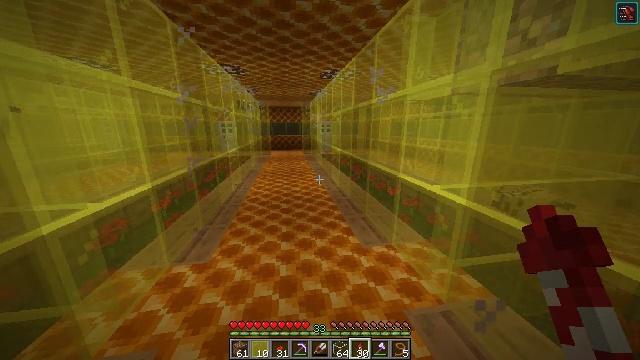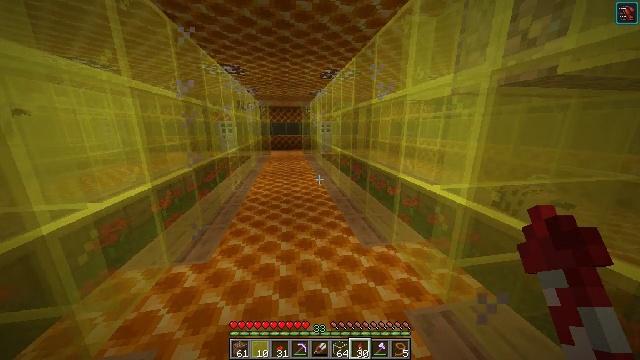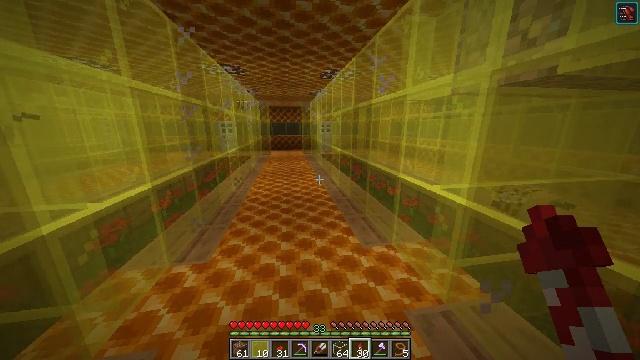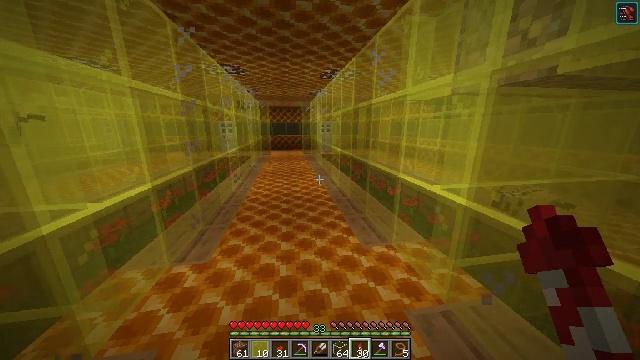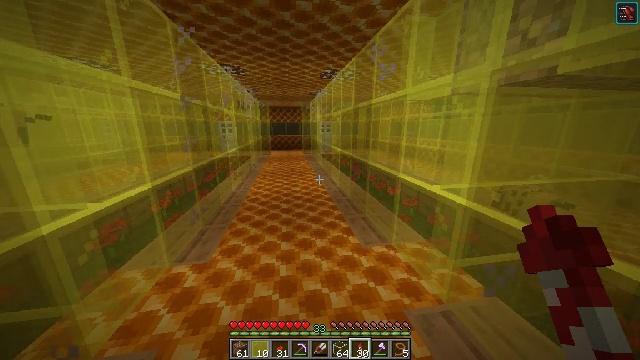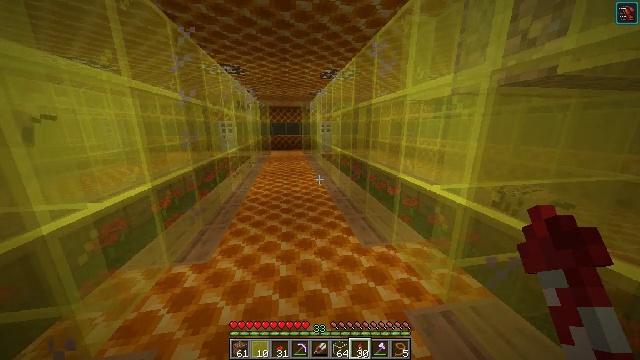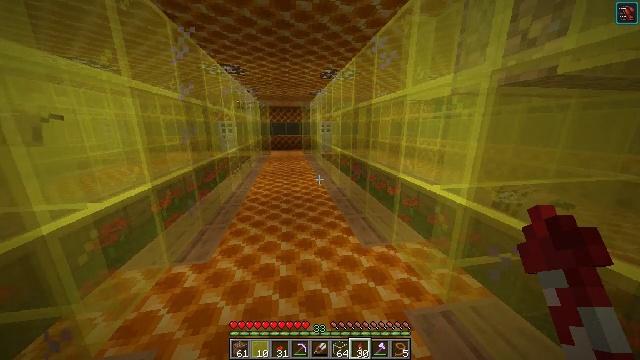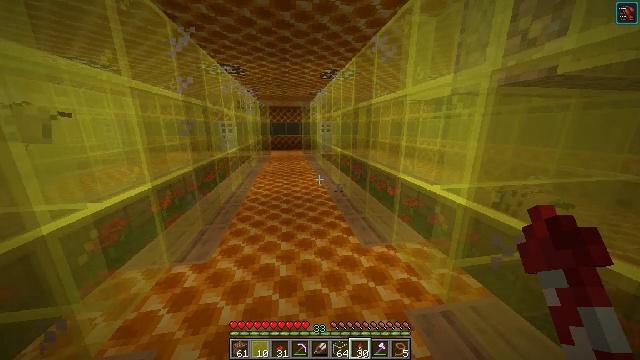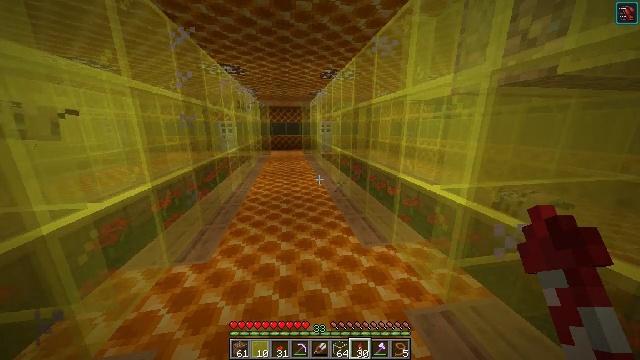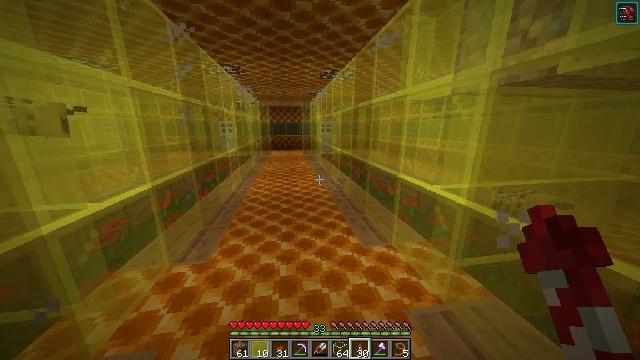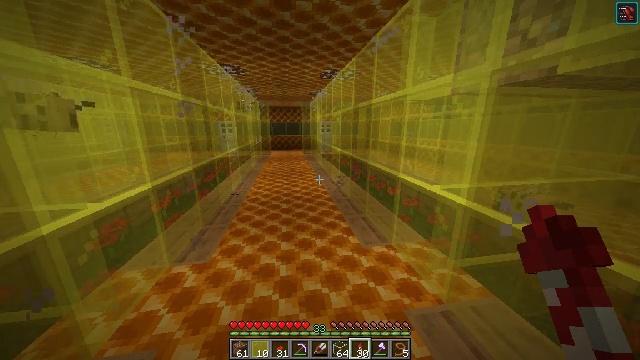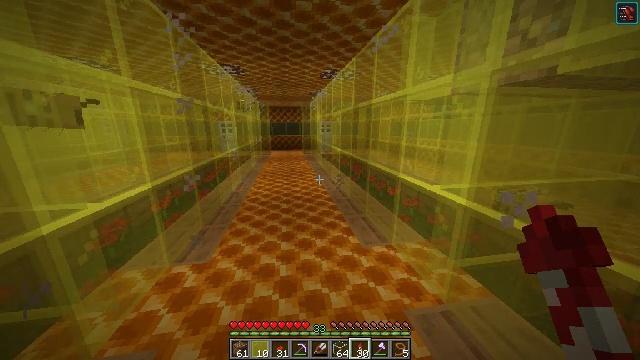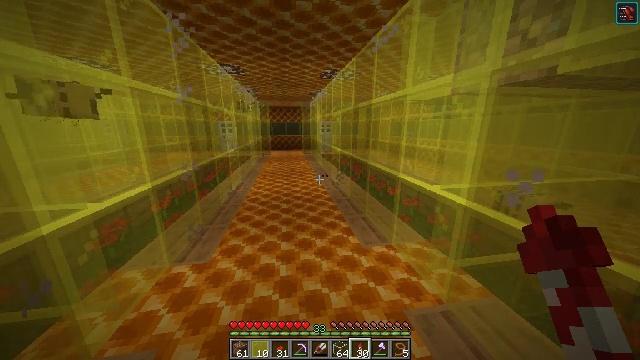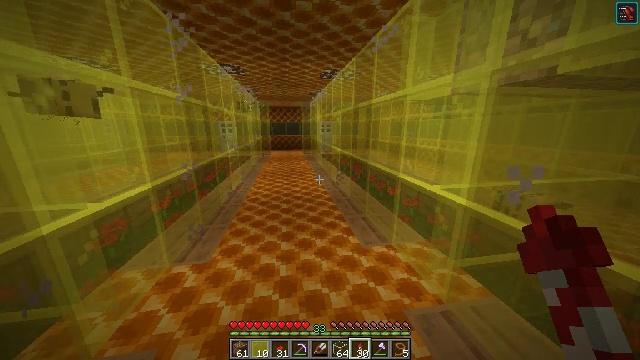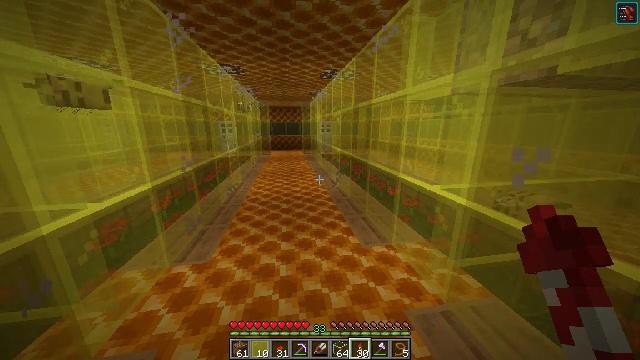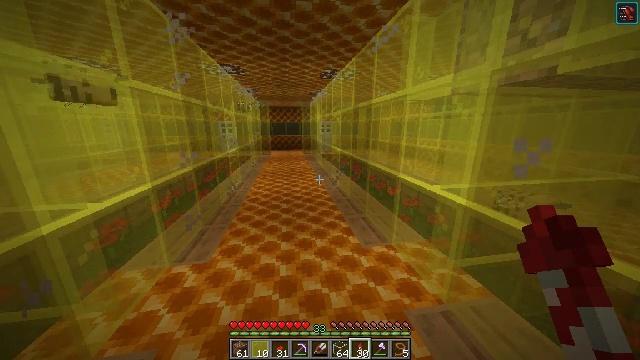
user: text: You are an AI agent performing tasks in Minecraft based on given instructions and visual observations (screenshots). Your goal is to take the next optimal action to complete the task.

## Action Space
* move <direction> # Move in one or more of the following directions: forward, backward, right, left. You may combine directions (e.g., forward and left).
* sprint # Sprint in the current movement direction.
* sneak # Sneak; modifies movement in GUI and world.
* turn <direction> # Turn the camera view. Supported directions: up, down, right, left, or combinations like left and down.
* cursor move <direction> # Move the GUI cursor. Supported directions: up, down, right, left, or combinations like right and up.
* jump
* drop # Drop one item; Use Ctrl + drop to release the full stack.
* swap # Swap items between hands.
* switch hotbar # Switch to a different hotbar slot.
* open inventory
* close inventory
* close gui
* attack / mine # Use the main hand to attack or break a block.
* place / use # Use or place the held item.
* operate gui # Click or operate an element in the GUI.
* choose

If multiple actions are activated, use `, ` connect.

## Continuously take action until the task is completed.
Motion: motion action
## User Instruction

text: Organize honeycombs in a 2x2 pattern to craft a honeycomb block.
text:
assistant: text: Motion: no_op
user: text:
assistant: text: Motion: no_op
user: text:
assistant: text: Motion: no_op
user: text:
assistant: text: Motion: no_op
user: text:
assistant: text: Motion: no_op
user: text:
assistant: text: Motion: no_op
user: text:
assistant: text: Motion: no_op
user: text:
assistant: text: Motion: no_op
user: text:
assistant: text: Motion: no_op
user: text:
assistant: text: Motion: no_op
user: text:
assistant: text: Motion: no_op
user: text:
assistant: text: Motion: no_op
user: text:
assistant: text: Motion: no_op
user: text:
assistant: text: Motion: no_op
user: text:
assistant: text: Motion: no_op
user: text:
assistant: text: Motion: no_op
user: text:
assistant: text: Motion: no_op
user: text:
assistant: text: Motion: no_op
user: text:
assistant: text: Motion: no_op
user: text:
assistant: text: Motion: no_op
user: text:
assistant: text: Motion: no_op
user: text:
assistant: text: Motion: no_op
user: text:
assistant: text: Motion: no_op
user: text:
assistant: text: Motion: no_op
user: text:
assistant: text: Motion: no_op
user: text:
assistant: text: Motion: no_op
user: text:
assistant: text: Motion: no_op
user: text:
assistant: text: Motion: no_op
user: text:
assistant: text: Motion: no_op
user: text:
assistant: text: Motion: no_op